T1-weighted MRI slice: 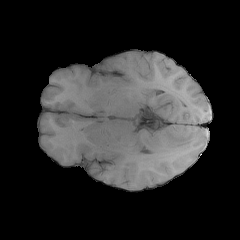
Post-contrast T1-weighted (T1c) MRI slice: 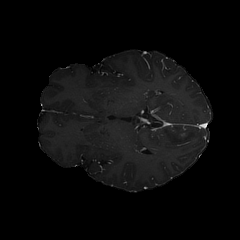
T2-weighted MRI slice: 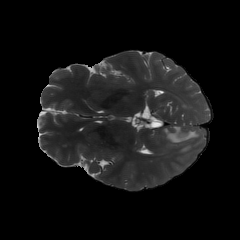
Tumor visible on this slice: yes